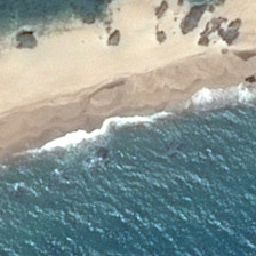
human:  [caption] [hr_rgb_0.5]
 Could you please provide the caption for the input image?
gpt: the scenery is very beautiful on the beach .

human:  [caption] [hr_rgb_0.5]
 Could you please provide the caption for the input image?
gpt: Dark blue sea, golden beach, yellow waves, calm and light.

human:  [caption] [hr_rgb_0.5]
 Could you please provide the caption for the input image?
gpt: Dark blue sea, golden sand beach, yellow waves, calm.

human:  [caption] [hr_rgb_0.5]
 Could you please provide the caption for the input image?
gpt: the sea is very blue on the beach .

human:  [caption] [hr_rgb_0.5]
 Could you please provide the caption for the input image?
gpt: Dark blue sea, golden sand beach, yellow spray edge, quiet.